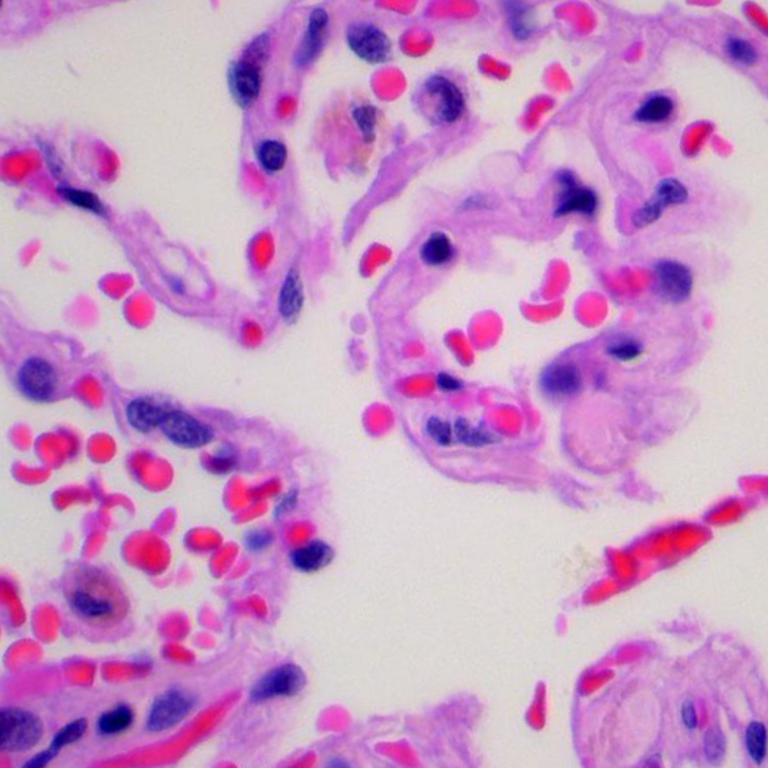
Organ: lung
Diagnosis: benign